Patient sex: F
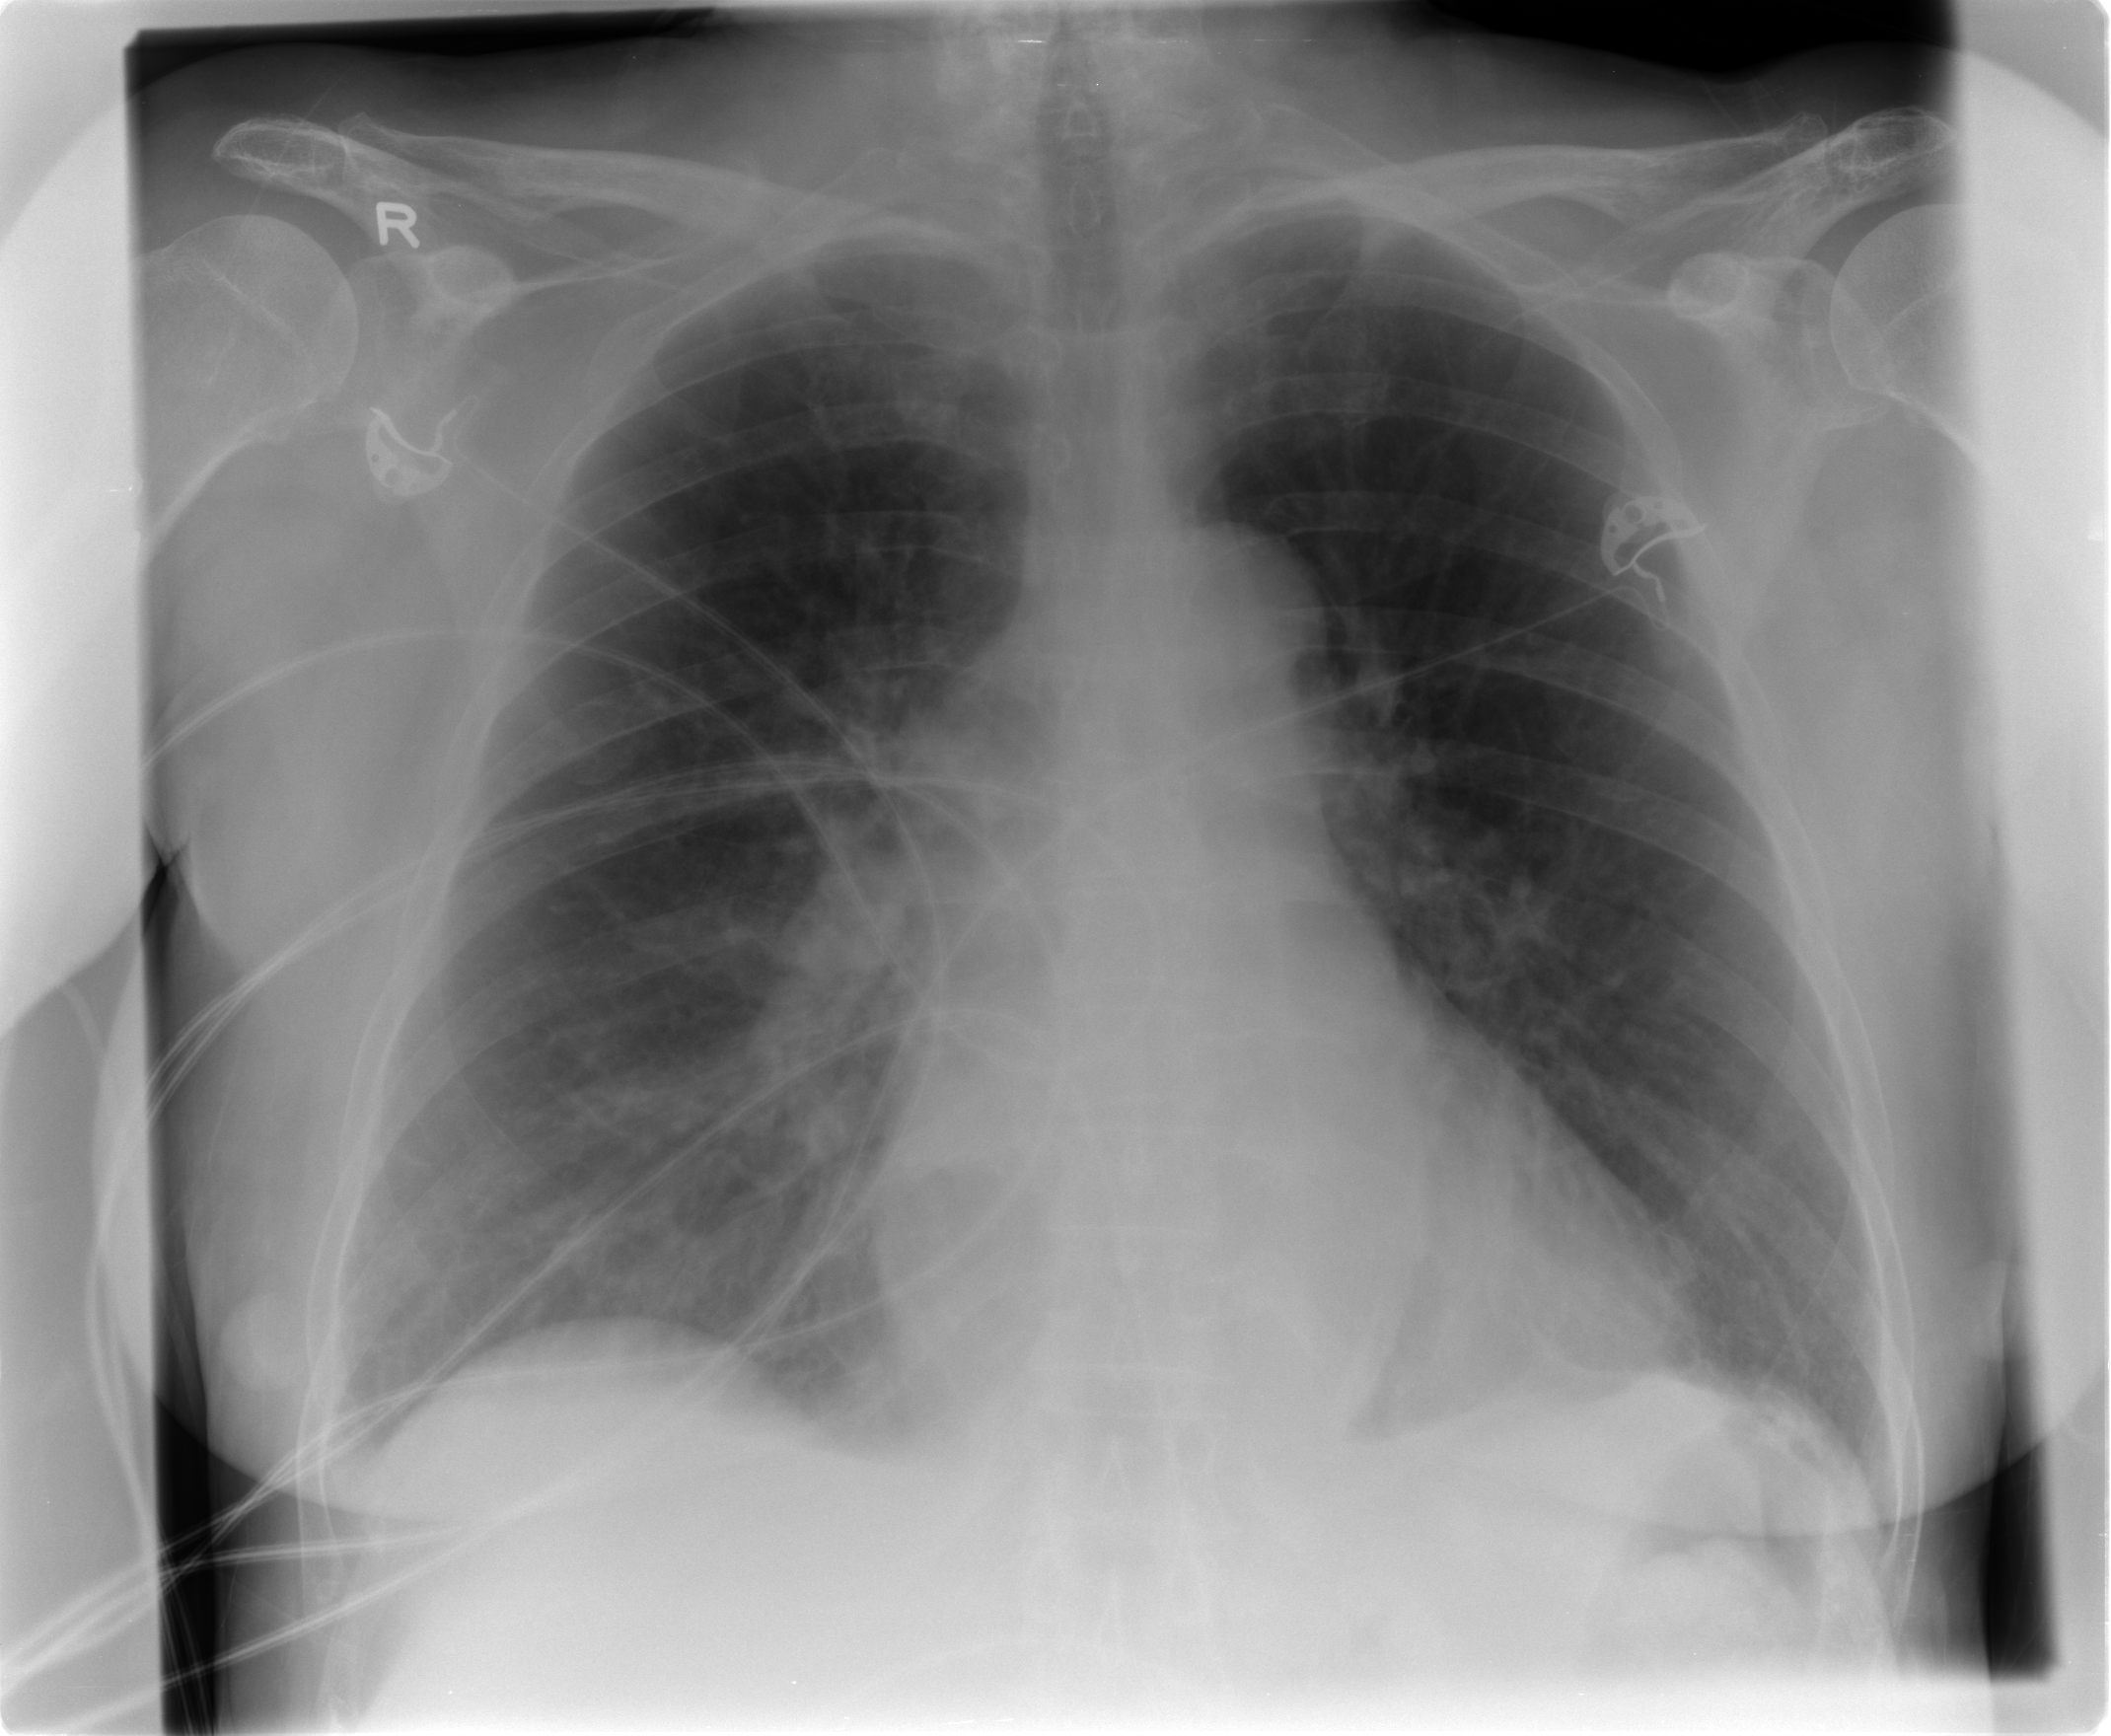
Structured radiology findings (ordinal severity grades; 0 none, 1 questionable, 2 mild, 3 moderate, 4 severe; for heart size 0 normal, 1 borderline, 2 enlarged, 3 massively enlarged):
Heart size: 0
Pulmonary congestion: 0
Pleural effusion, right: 1
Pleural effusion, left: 0
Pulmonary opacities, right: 1
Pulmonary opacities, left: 0
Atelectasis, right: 2
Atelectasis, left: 2